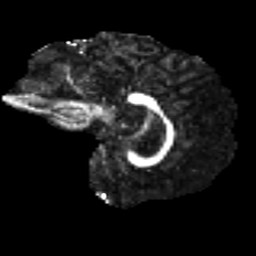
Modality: FA
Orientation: sagittal
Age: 39
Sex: male
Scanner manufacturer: ge
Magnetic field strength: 3 T
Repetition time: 7.8 s
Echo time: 0.061 s